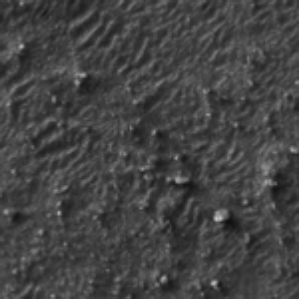
Label: frost